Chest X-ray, PA view. Patient: 30 years old, sex M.
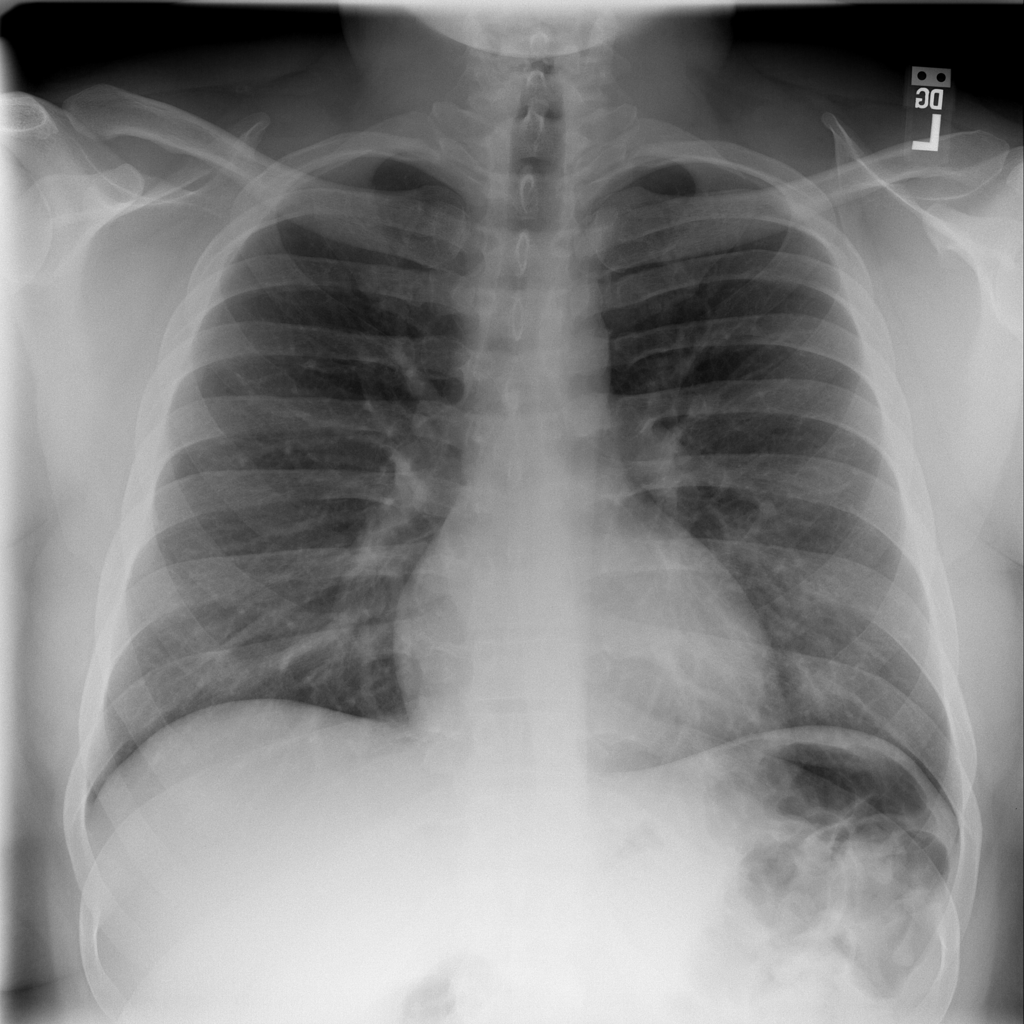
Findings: No Finding